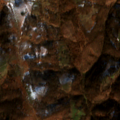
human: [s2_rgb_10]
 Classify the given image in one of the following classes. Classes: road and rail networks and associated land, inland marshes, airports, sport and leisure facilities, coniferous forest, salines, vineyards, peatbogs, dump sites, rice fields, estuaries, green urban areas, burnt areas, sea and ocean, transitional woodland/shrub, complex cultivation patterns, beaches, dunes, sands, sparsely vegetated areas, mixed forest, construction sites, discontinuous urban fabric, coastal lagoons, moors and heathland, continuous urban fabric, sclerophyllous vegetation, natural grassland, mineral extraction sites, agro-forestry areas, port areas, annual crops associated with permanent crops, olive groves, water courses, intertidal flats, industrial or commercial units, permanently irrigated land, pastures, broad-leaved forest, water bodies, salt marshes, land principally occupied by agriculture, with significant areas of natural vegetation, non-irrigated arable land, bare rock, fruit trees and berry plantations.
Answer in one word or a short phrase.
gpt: broad-leaved forest, natural grassland, transitional woodland/shrub